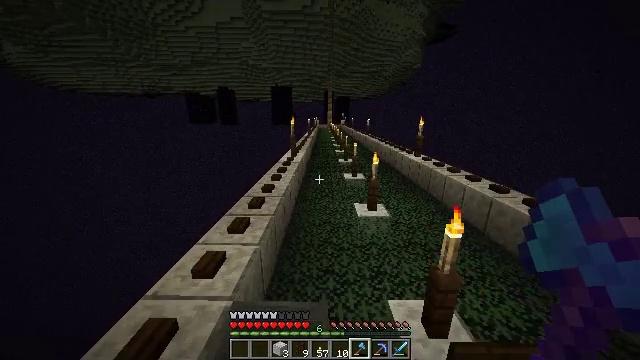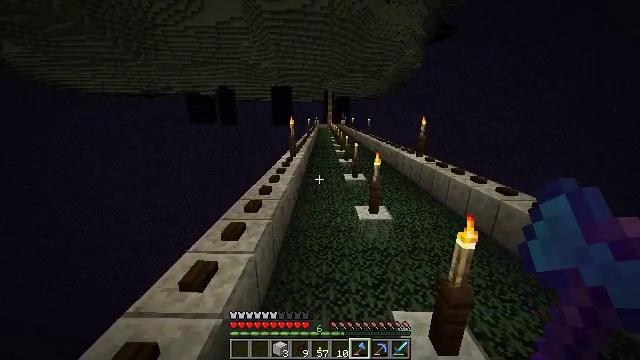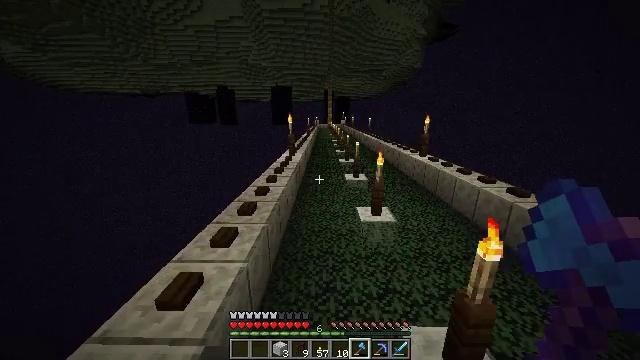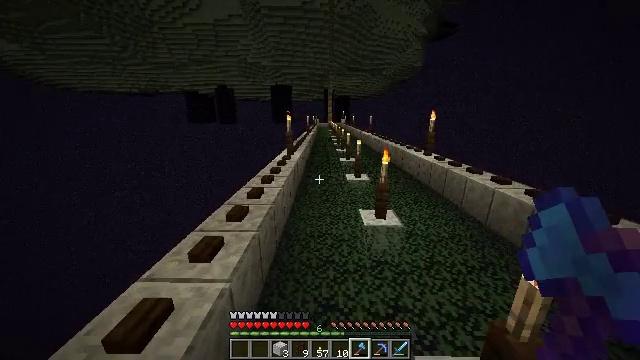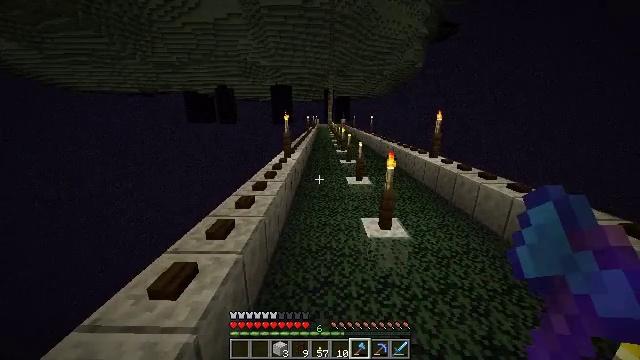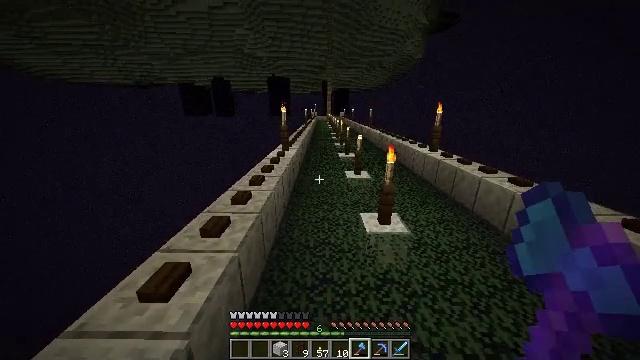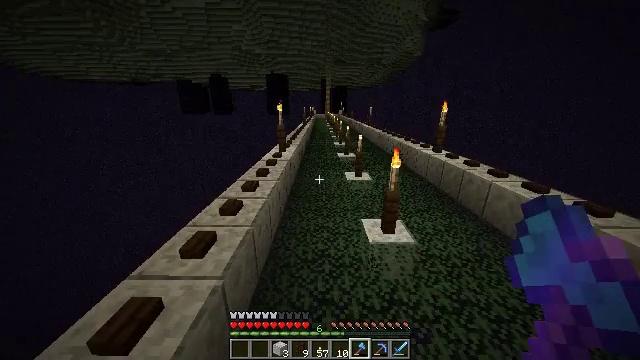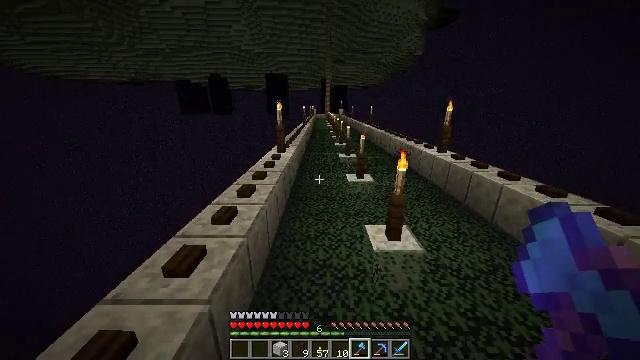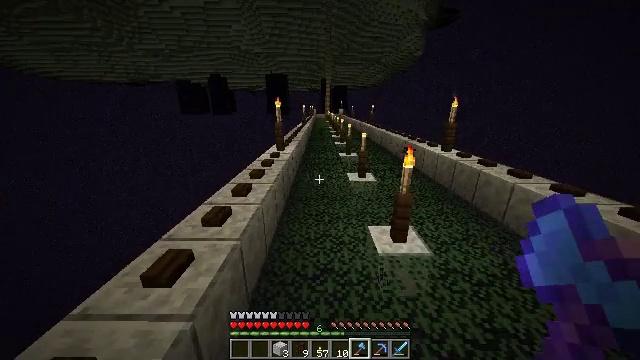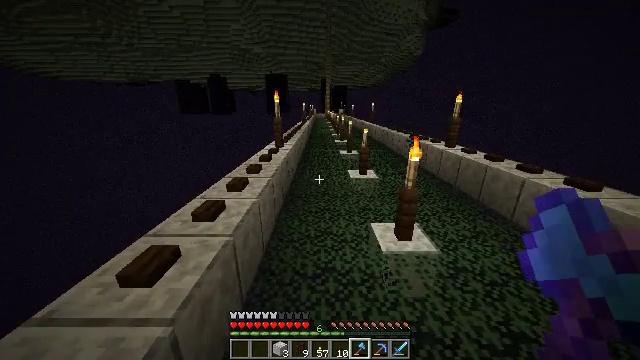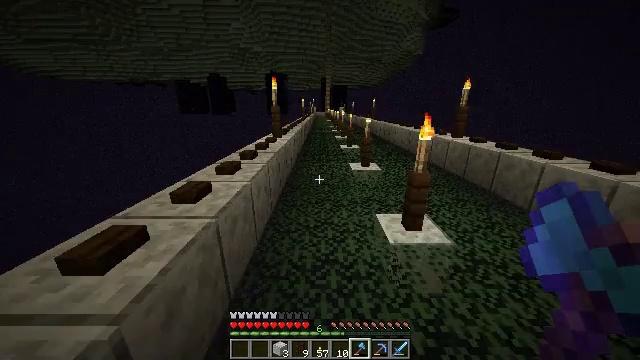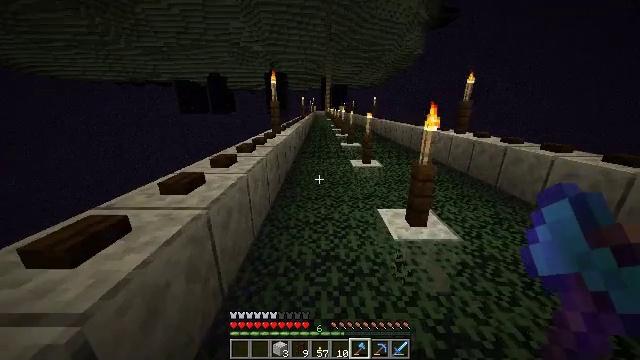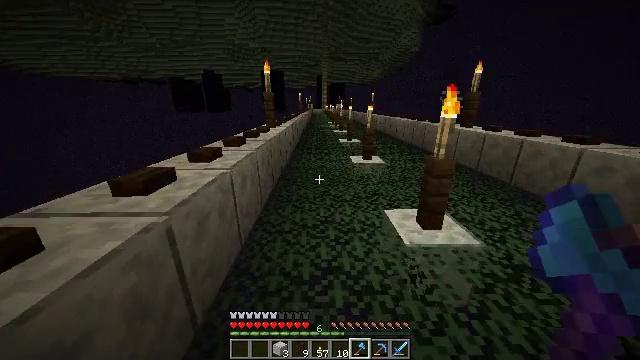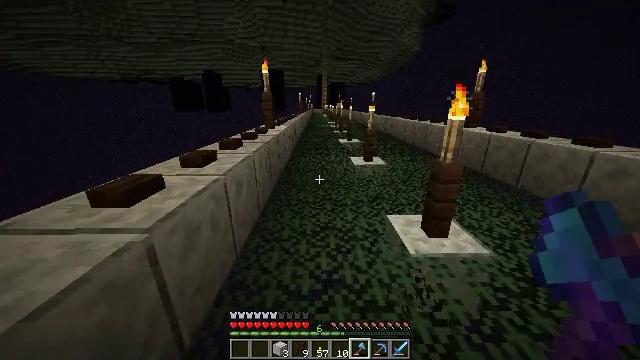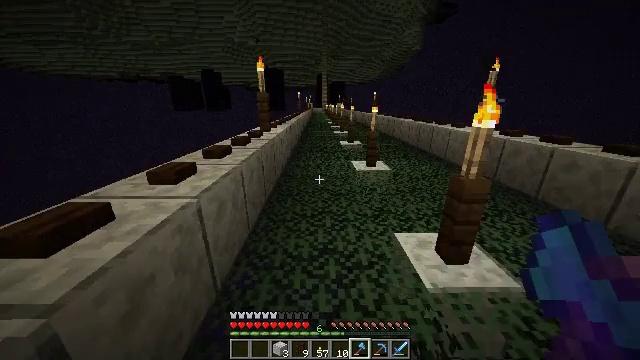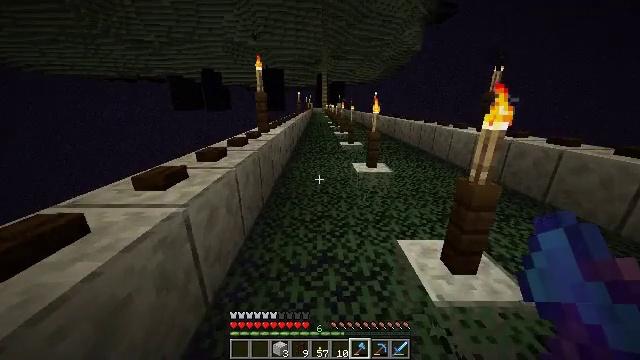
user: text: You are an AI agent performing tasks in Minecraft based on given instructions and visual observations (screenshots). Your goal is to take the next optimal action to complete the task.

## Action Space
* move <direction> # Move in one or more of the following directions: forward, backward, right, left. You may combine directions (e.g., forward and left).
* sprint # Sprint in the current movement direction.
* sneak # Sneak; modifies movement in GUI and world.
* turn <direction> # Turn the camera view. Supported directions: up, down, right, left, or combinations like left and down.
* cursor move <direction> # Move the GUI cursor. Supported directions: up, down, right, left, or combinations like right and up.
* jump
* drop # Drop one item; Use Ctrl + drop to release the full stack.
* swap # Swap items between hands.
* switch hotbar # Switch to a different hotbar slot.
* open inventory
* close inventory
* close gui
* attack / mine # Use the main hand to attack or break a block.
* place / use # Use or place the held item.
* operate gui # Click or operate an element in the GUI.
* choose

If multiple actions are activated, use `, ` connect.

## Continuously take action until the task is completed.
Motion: motion action
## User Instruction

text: Gather the dark oak button by attacking.
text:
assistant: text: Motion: move forward, sprint, jump
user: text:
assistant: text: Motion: move forward, sprint
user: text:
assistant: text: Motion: move forward, sprint
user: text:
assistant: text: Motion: move forward
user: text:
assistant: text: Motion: move forward, turn down
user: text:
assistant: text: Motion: move forward, sprint
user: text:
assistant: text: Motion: move forward, sprint
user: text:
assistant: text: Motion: move forward, sprint
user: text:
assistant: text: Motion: move forward
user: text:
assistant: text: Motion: move forward
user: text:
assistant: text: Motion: move forward
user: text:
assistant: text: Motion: move forward
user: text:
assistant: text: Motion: move forward
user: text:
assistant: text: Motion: move forward
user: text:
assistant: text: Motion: move forward
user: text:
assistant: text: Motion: move forward
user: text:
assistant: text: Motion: move forward
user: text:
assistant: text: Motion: move forward
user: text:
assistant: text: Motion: move forward
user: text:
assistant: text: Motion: move forward and move left
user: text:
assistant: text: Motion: move forward and move left
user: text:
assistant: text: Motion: move forward and move left, turn right and down
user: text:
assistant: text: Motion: move forward and move left, turn right and down
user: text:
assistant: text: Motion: move forward and move left, turn right and down
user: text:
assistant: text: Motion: move forward and move left, turn right and down
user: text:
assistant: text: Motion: move forward and move left, turn right and down
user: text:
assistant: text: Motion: move left, turn right and up
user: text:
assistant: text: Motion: turn right and up
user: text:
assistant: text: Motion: turn right and up
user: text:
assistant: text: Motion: turn right and up